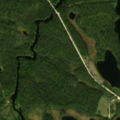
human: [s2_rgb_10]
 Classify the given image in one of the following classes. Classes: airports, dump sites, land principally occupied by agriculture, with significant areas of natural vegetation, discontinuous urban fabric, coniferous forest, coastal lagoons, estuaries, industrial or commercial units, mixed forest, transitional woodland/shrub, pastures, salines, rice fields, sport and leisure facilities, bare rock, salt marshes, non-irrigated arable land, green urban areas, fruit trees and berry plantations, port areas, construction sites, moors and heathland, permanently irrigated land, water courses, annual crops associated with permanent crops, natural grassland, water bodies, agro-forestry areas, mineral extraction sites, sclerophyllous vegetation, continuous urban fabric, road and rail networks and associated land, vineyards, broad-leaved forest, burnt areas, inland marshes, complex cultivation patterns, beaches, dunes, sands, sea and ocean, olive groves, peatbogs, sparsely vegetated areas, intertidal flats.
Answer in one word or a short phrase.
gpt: coniferous forest